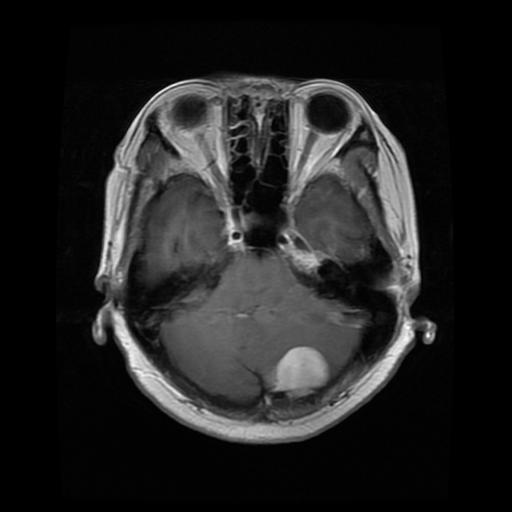
Label: meningioma